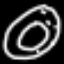
Label: donut